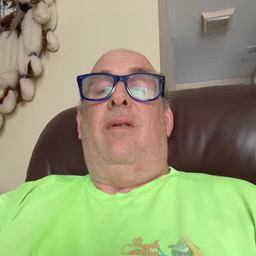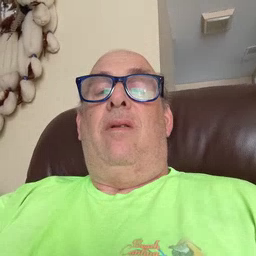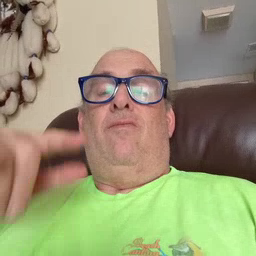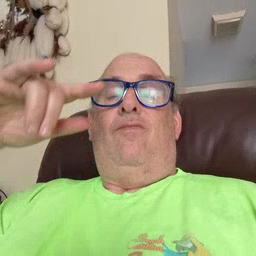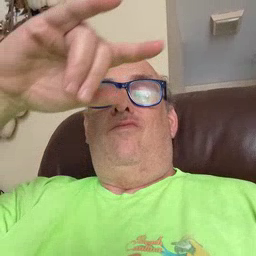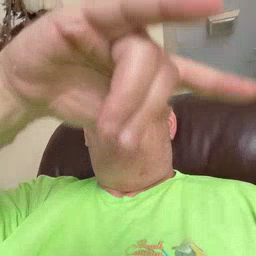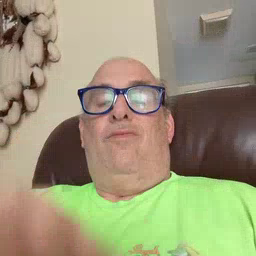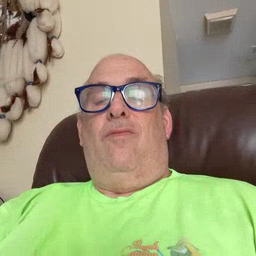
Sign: airplane